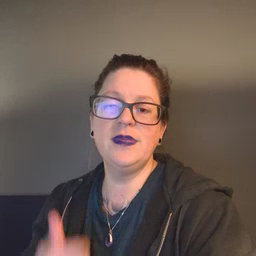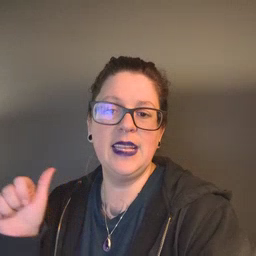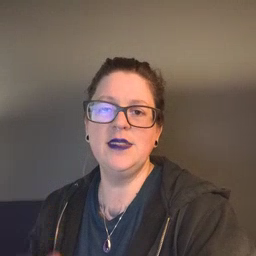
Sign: any